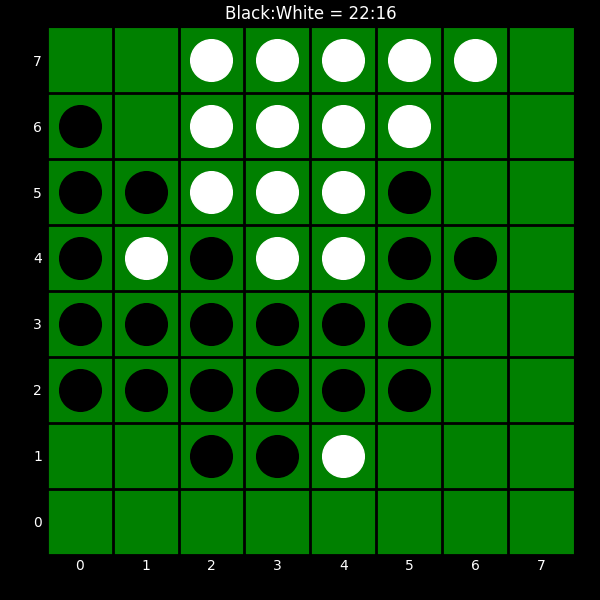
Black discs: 22
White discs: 16